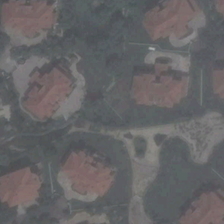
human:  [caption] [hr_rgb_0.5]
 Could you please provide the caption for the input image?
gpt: some red buildings surrounded by green trees are in a medium residential area .

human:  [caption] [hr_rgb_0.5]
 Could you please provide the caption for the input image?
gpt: some red buildings surrounded by green trees are in a medium residential area .

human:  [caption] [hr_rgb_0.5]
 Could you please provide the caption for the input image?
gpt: some red buildings surrounded by green trees are in a medium residential area .

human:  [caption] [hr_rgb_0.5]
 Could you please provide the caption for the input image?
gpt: some red buildings surrounded by green trees are in a medium residential area .

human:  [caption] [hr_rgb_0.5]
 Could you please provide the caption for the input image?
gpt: some red buildings surrounded by green trees are in a medium residential area .